Aerial crown-view tile of a tropical tree (Barro Colorado Island, Panama), acquired 20250414:
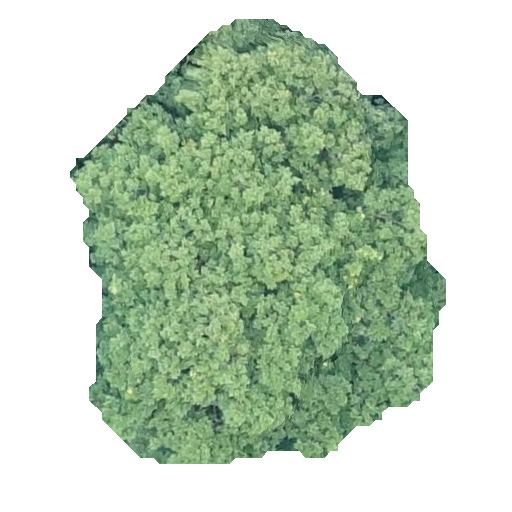
Species: Simarouba amara
GBIF accepted scientific name: Simarouba amara
Crown area: 182.533 m²